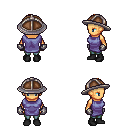
a pixel art fantasy rpg character, female body template, human, tanned skin, chain tabard jacket, teal pants, dark blonde long mohawk hairstyle, chain helm, metal gloves, black shoes, four views (front, back, left, right), 2x2 character sprite sheet, small pixel art, hard edges, no anti-aliasing